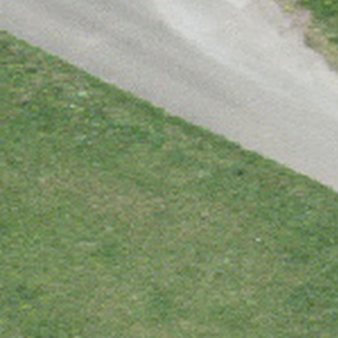
Label: other